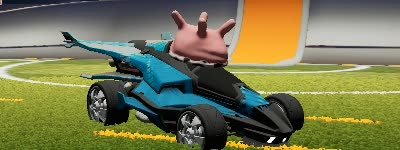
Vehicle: aftershock